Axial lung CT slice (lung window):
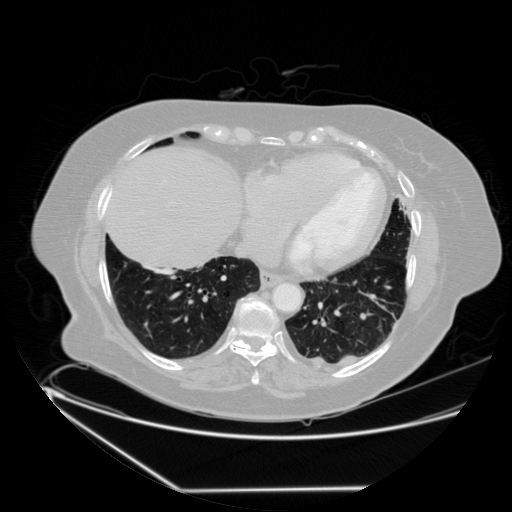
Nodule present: no